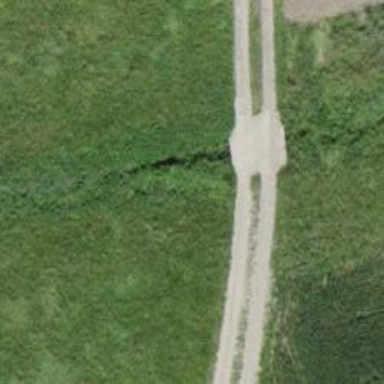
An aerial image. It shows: Culvert tunnel under ditch.